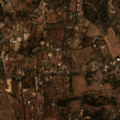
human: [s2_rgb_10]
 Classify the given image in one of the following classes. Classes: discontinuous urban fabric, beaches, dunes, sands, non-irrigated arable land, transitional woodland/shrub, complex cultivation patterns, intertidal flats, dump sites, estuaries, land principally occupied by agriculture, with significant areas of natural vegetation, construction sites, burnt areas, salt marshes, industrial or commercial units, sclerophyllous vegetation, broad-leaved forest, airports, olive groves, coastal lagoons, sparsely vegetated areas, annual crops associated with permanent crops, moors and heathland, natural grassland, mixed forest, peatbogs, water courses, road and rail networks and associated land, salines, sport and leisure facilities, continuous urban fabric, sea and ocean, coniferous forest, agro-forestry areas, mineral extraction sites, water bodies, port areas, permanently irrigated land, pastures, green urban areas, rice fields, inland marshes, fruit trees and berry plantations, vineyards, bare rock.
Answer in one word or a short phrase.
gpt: industrial or commercial units, annual crops associated with permanent crops, land principally occupied by agriculture, with significant areas of natural vegetation, sclerophyllous vegetation